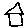
Label: house